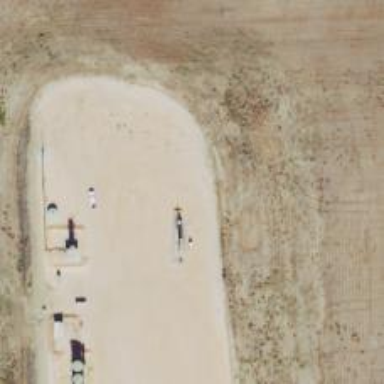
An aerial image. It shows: Petroleum well.